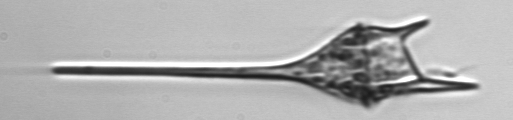
Label: Tripos_lineatus